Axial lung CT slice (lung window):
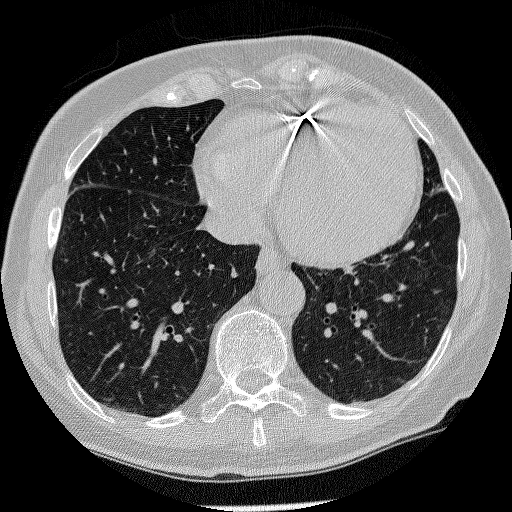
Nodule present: no